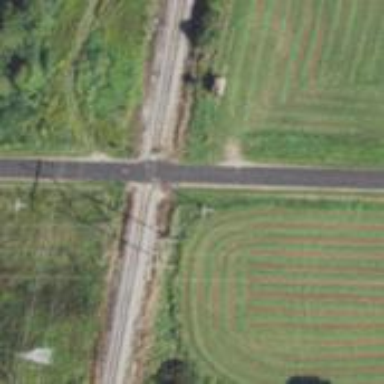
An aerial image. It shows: Railway level crossing.